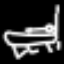
Label: bed